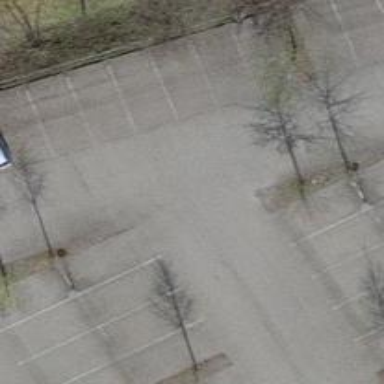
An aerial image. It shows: Asphalt parking aisle along service road.